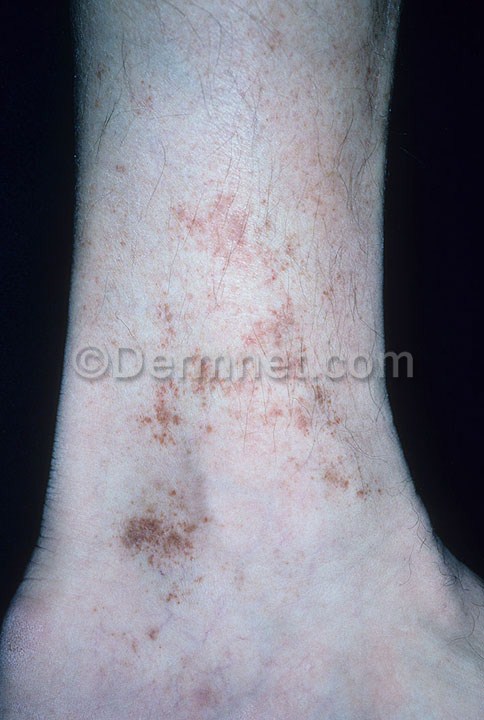
Disease: Vasculitis Photos